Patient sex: M
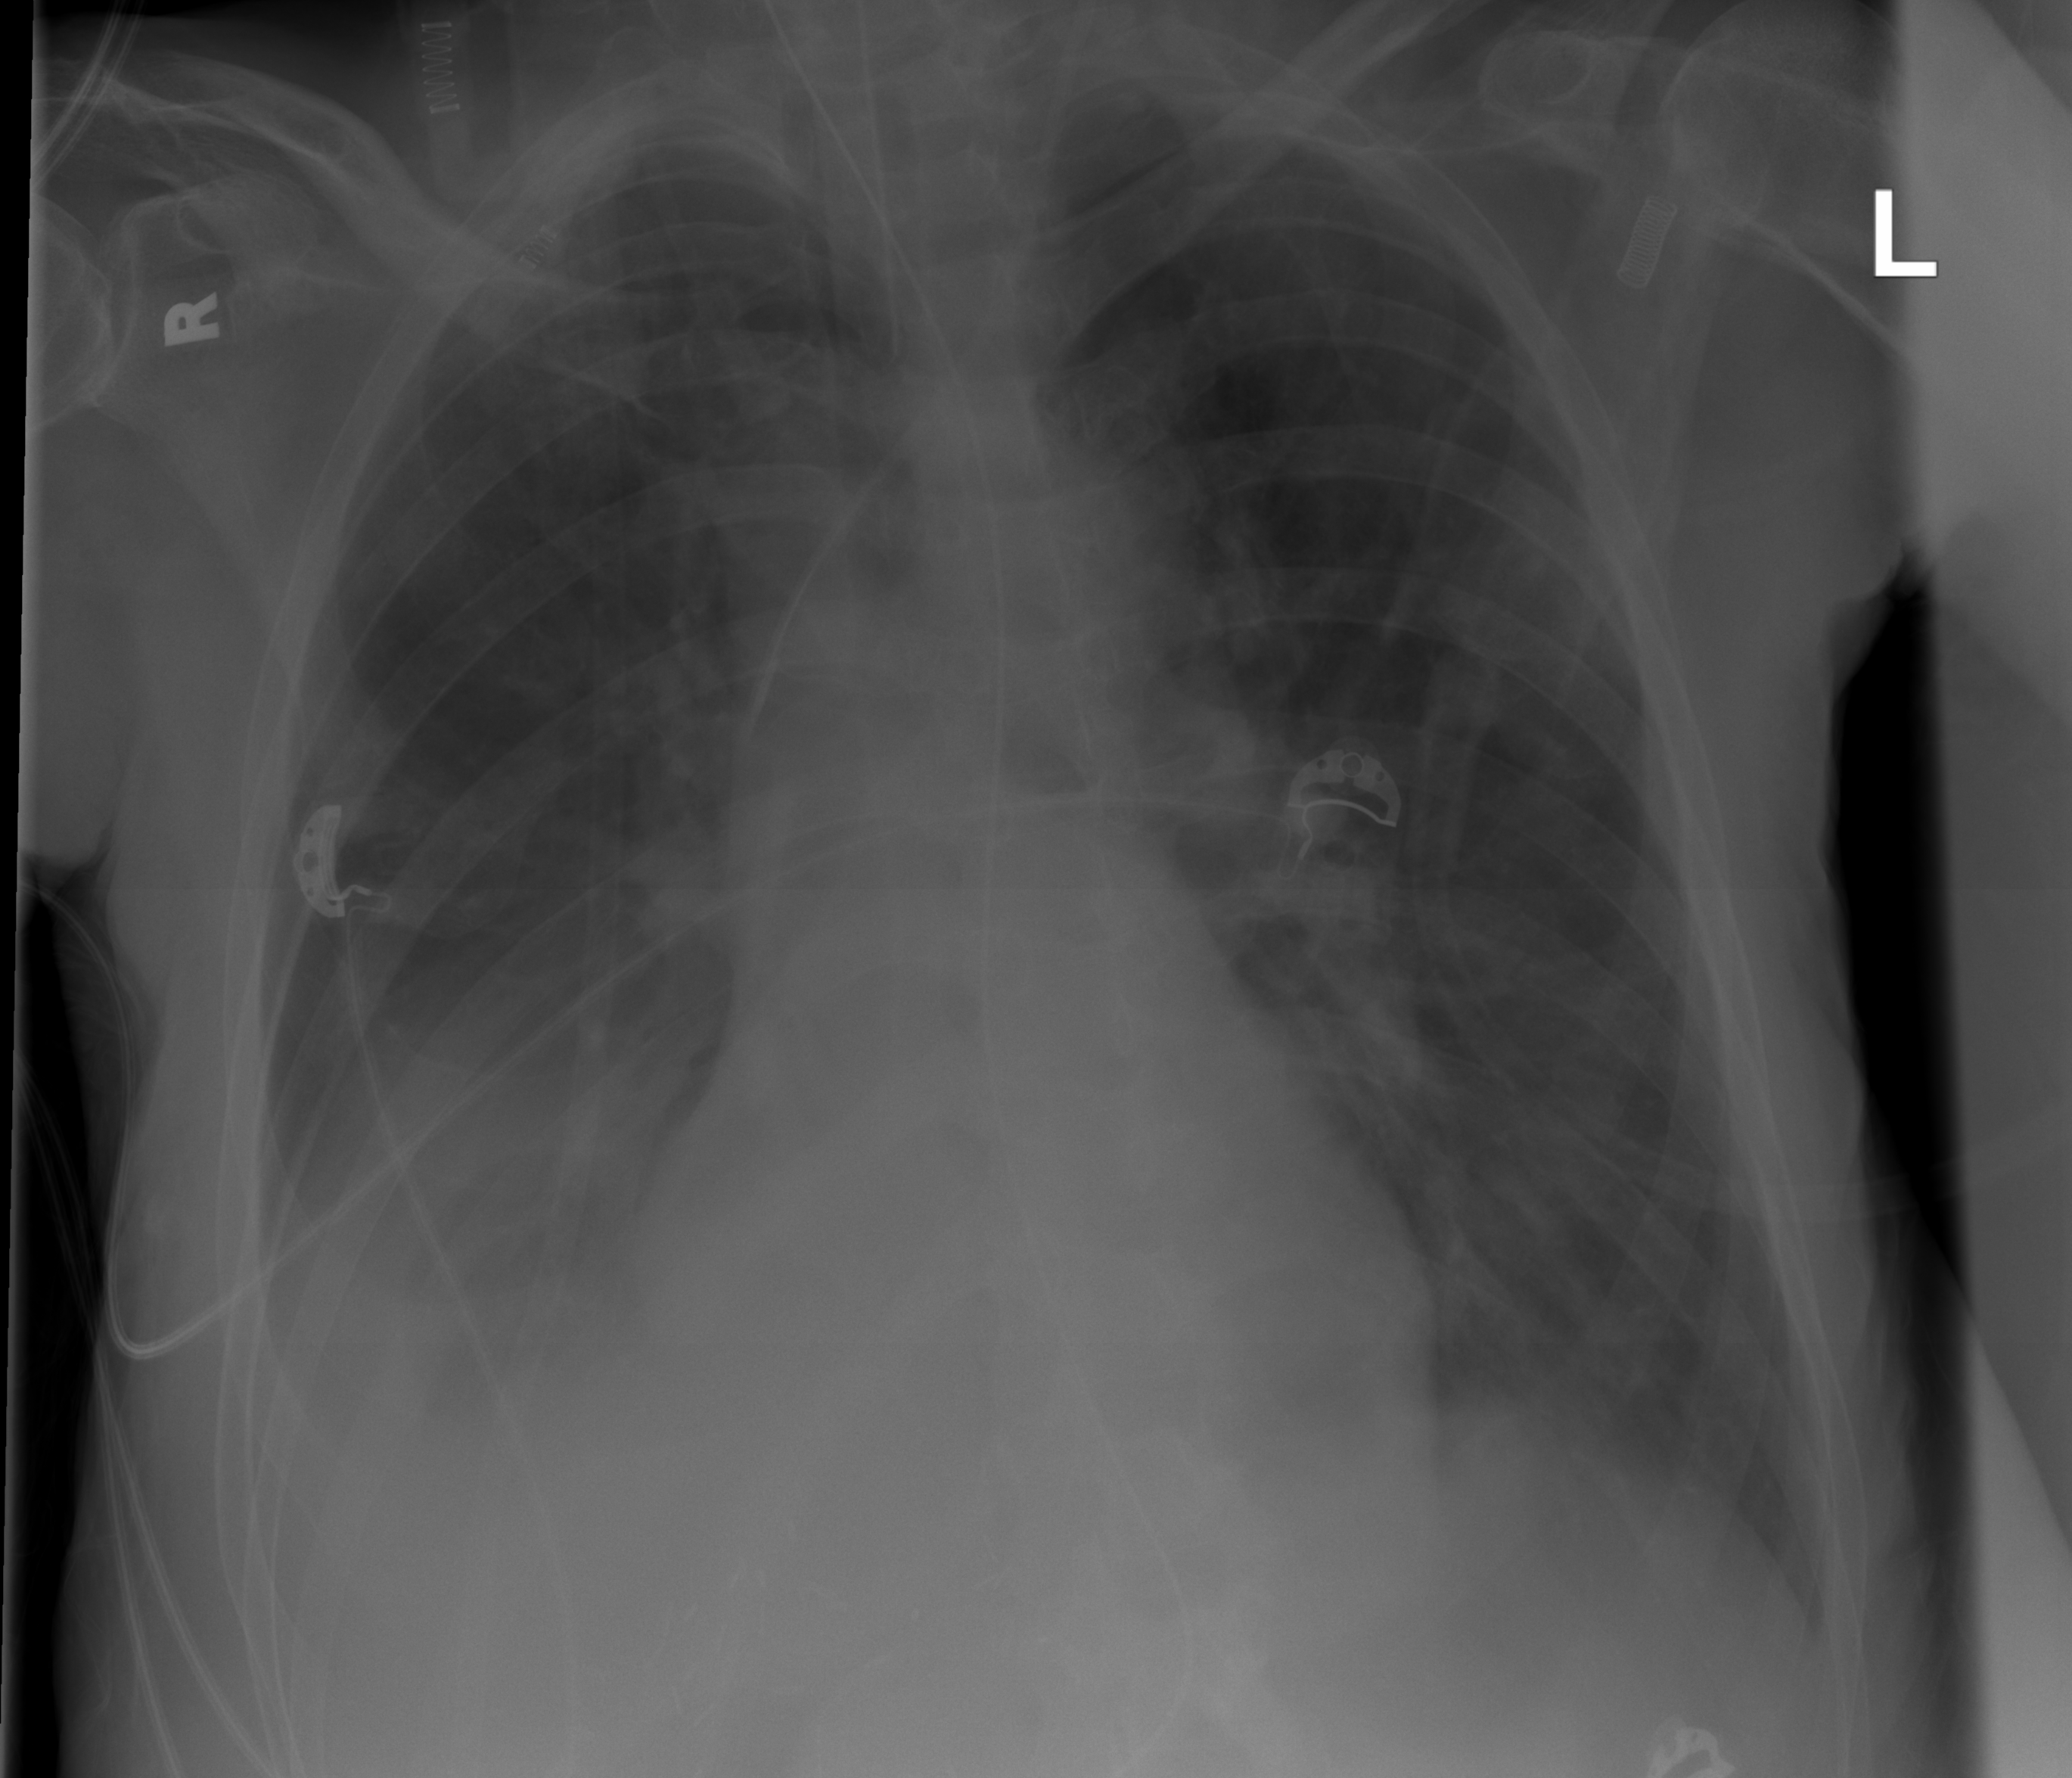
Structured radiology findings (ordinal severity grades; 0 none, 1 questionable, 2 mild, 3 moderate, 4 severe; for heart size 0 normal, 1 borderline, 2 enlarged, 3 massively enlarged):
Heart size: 0
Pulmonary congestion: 0
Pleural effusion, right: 3
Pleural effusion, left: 2
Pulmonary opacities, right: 0
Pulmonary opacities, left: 2
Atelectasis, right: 2
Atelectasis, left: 2